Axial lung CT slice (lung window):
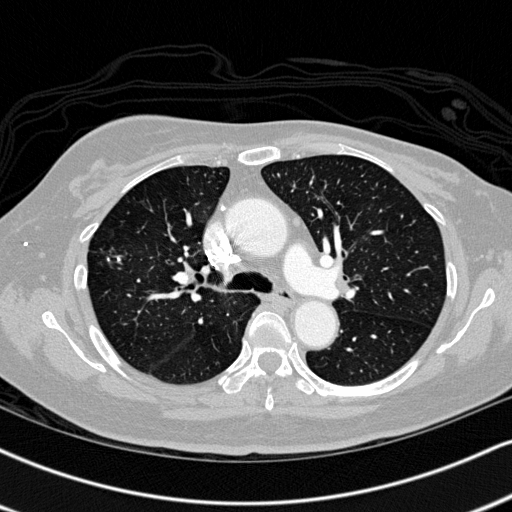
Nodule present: no